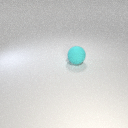
large cyan rubber sphere